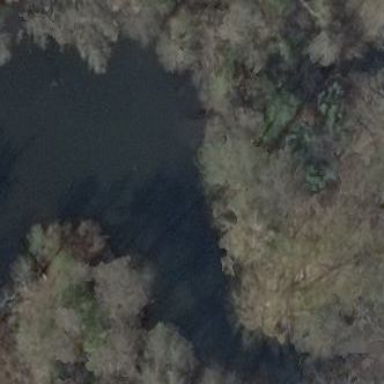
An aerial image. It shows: Pond with natural water.